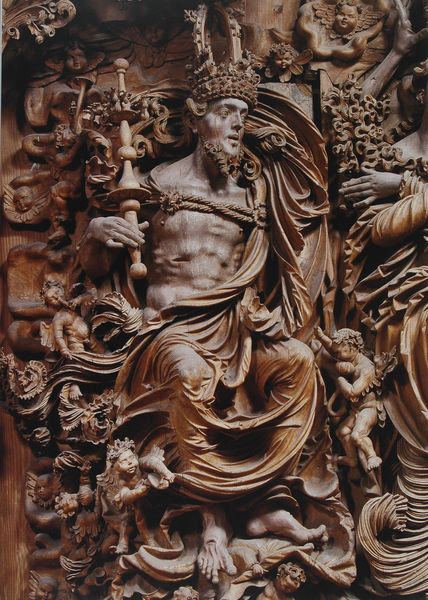
Titel: Hochaltar, Mittelschrein (Detail)
Künstler: Meister H. L.
Standort: Breisach
Institution: Münster St. Stephanus
Schlagwörter: flügel, fuß, hand, körper, mann, nackt, schatten, umhang, wasser, ausschnitt, bewegung, braun, brust, finger, holz, licht, mund, nase, schwarz, blick, tuch, ornament, bart, richter, wand, augen, falten, mensch, stein, trauer, hände, kirche, gewand, mantel, sitzend, strick, kind, gotik, kinn, krone, locken, engel, putte, putto, skulptur, relief, füße, holzschnitt, wellen, sitz, könig, thron, detail, muskeln, ornamente, kordel, bauch, faltenwurf, plastik, brustwarzen, knie, foto, fotografie, barfuss, seil, rippen, plastisch, zeh, altar, hochaltar, schnitzerei, photo, gotisch, christus, jesus, wundmale, christlich, putten, fotographie, putti, schnitzwerk, zepter, szepter, verziehrung, trompete, male, mittelschrein, holzschnitzerei, ungefasst, christ könig, fibeln, gewandbausch, körperlichkeit, plasik, ricter, schnitzerei altar, timann riemenschneider, otisch, chnitzerei, sithend, nicht gefasst